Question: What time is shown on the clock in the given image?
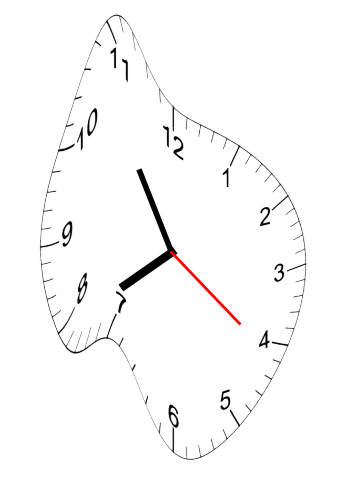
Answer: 07:54:21